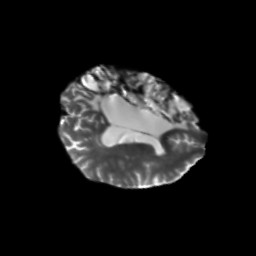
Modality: T2w
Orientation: axial
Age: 48
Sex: male
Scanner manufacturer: siemens
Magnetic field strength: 3 T
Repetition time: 5.47 s
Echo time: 0.0854 s